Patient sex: F
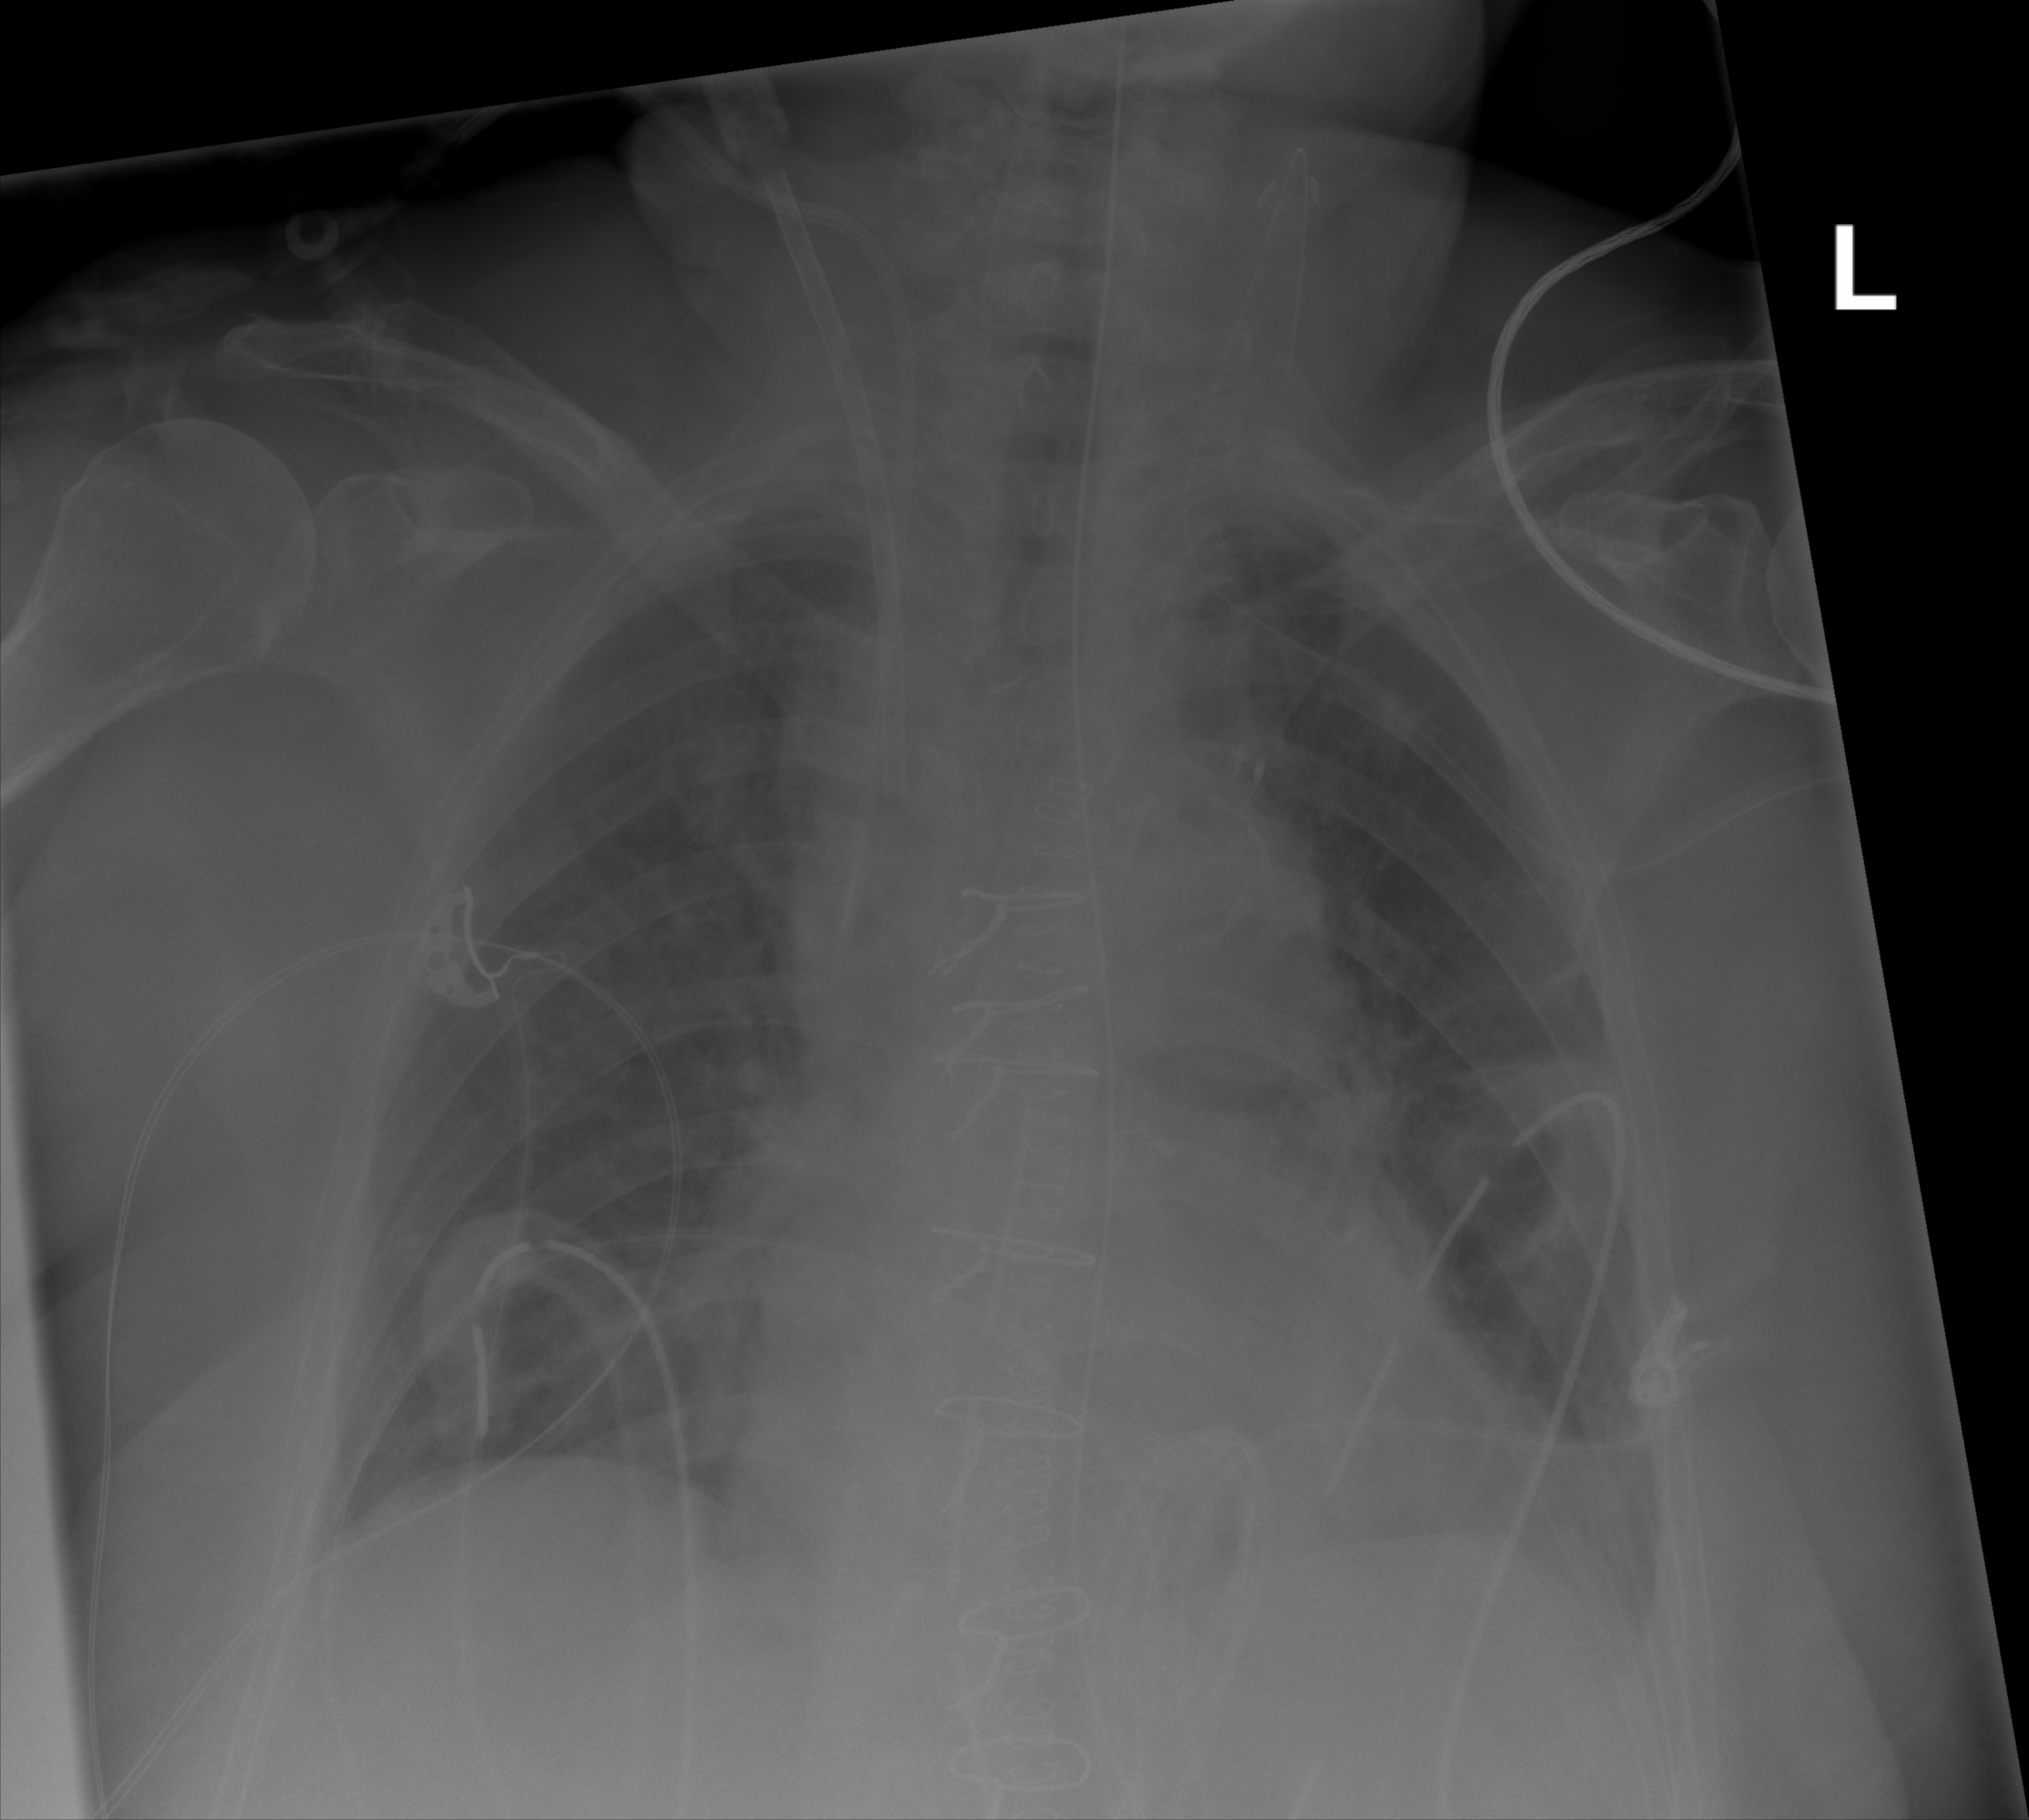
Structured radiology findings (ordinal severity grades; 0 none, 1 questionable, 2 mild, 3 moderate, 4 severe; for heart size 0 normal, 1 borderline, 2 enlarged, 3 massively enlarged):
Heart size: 2
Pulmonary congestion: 0
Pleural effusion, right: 0
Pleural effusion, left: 0
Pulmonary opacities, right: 0
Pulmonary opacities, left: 0
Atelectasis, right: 0
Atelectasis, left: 2